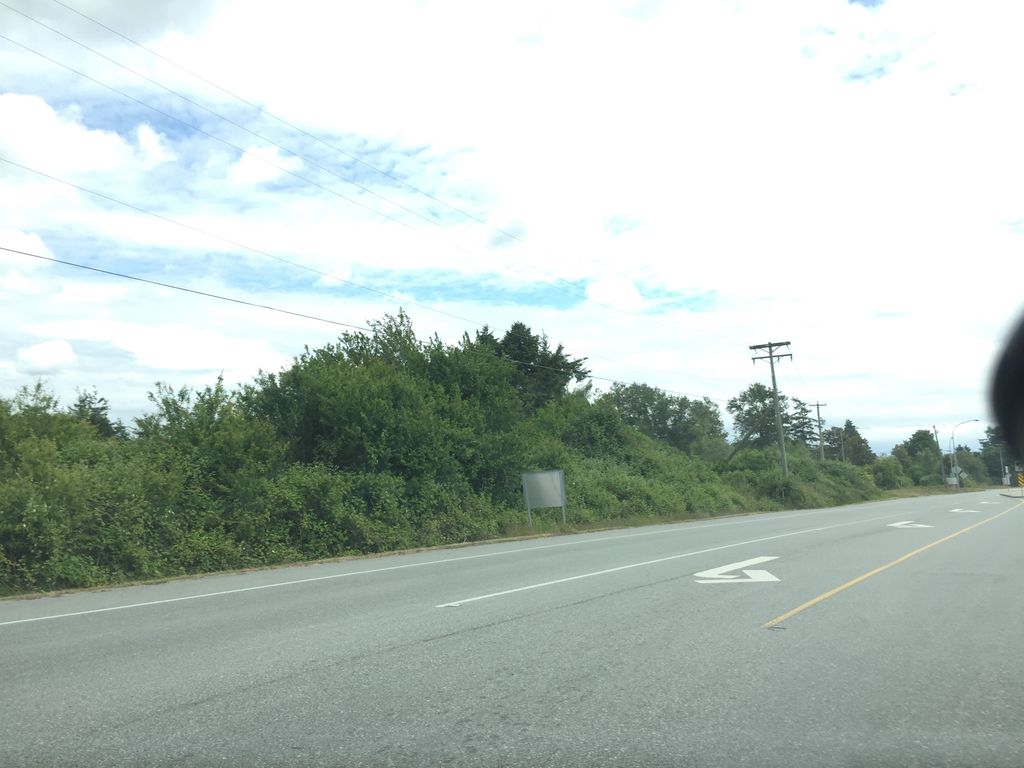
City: vancouver